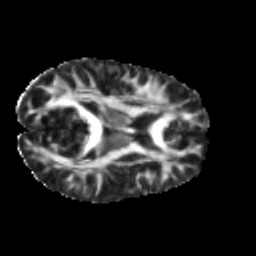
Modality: FA
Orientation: axial
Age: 28
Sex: female
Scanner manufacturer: ge
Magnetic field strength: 3 T
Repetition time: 7.8 s
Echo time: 0.0606 s